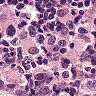
Metastatic tissue present: yes